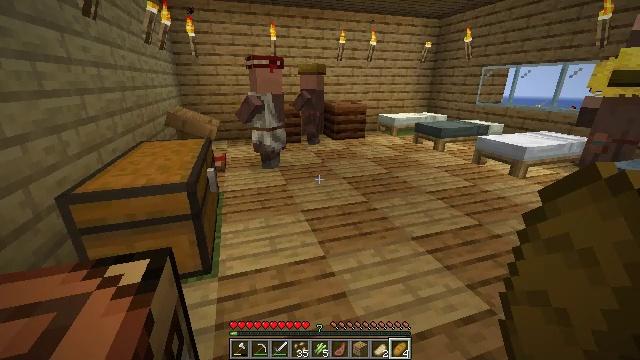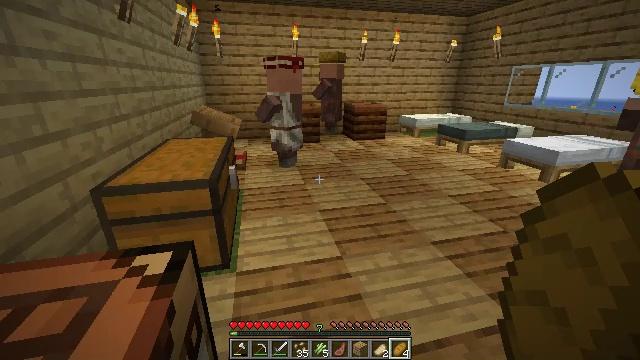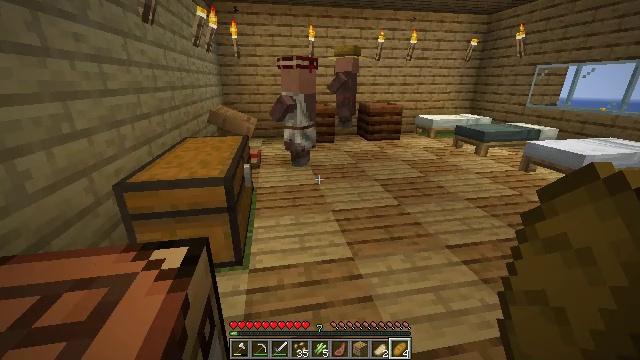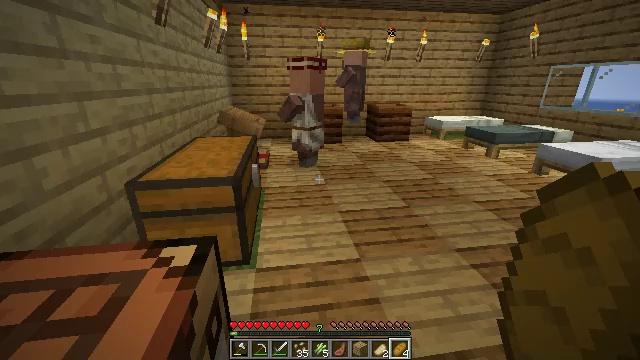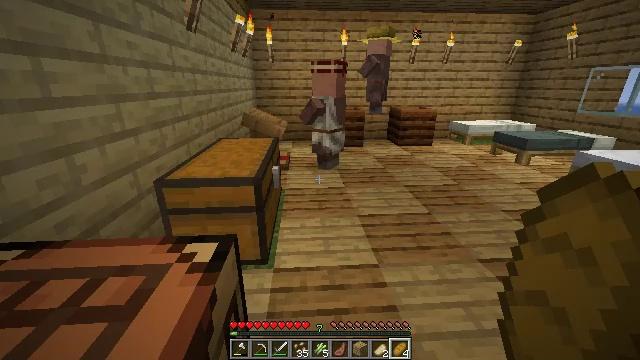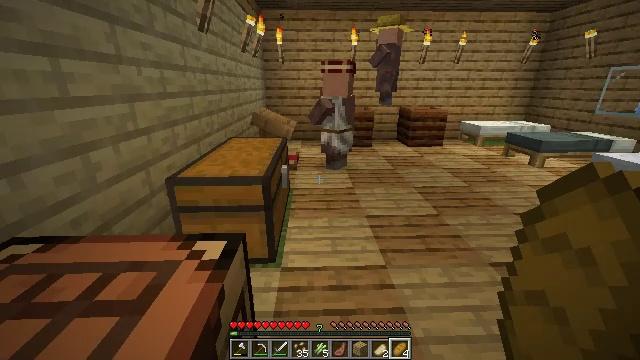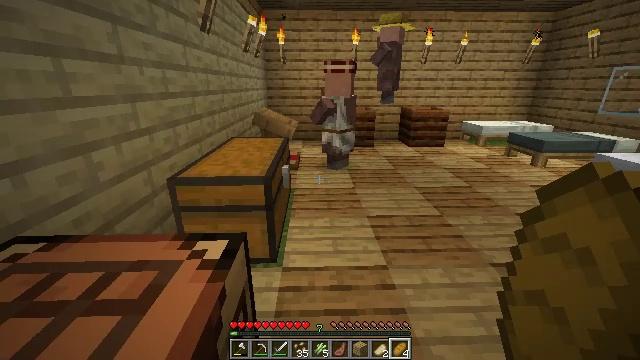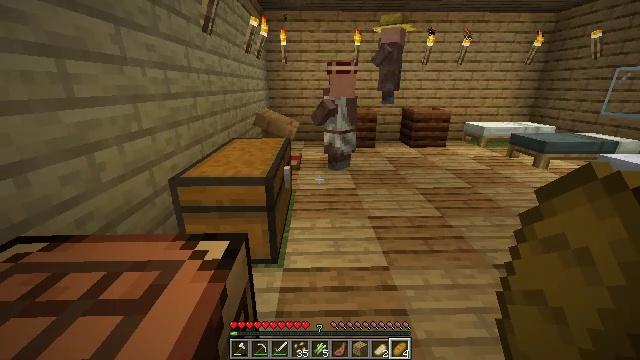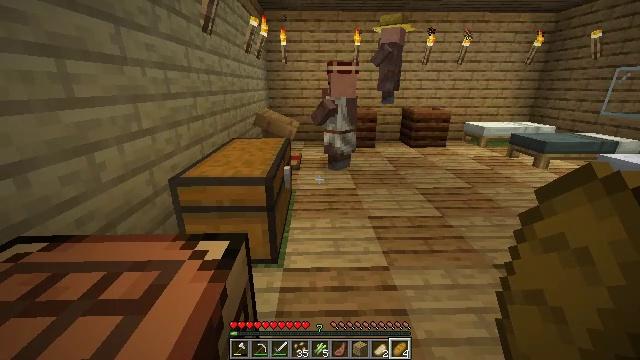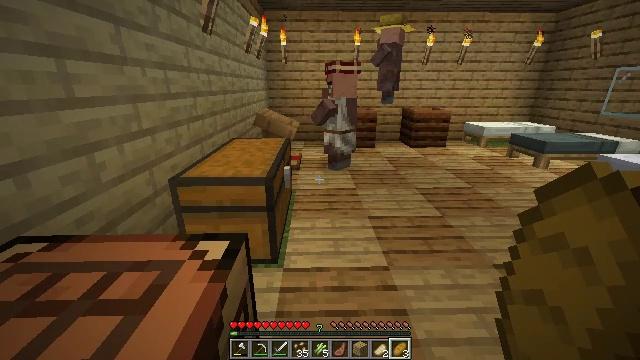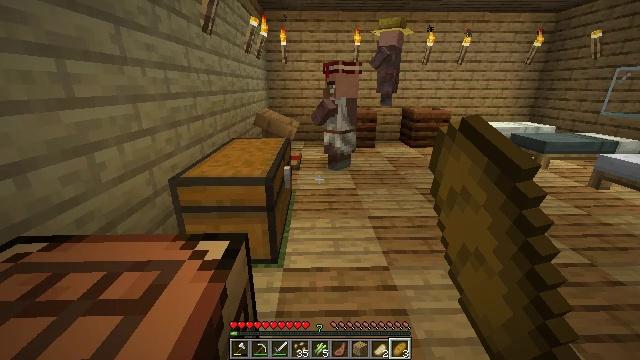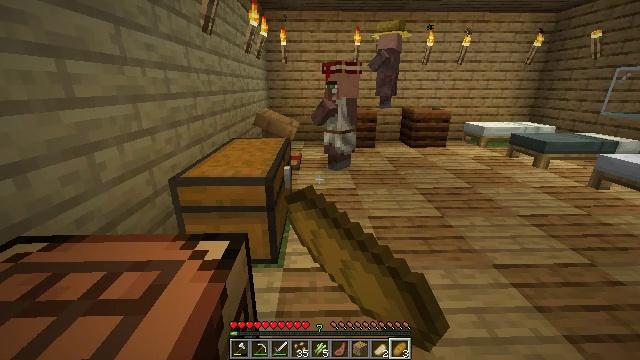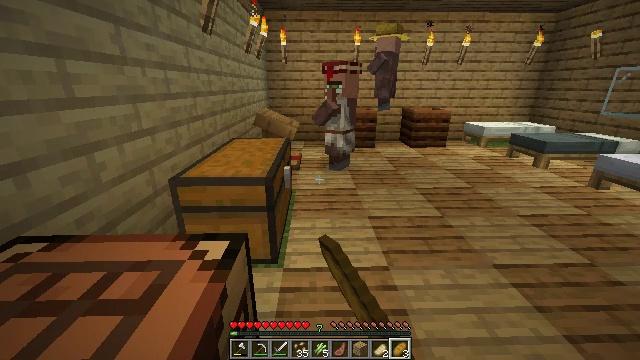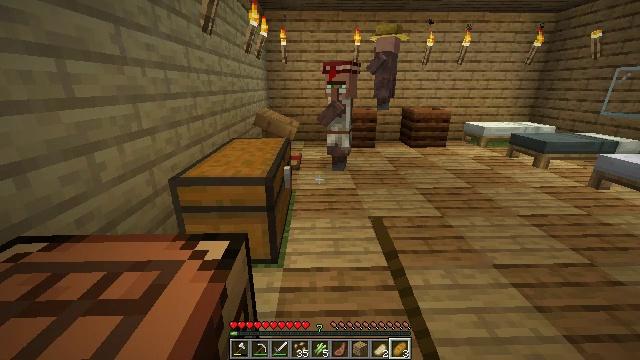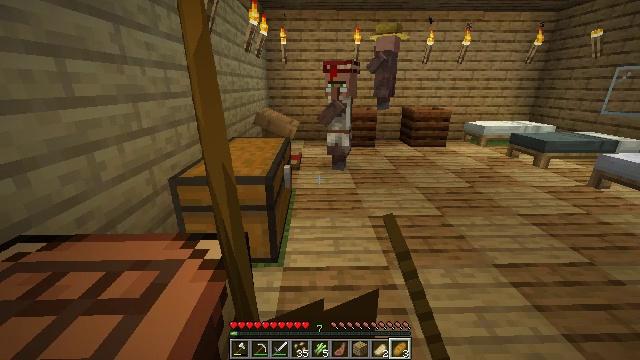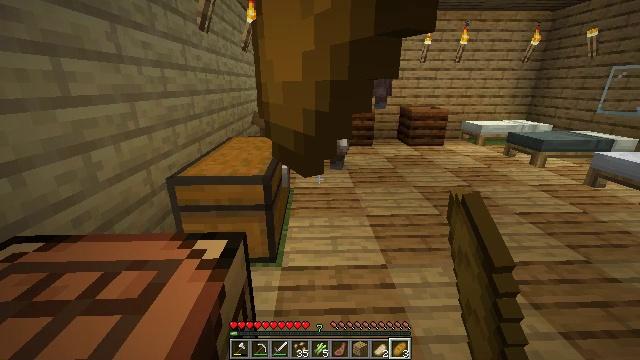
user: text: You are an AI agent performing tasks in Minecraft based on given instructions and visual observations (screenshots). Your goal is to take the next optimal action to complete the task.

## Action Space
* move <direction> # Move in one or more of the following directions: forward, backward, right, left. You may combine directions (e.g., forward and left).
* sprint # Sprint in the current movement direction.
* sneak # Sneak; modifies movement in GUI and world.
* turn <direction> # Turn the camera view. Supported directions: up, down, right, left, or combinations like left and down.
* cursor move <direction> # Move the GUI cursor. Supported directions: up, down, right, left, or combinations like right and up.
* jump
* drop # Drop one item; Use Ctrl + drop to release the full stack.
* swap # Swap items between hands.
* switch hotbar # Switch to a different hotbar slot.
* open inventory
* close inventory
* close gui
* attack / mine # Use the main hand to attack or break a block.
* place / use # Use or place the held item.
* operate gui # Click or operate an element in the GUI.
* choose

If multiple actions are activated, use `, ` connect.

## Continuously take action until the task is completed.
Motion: motion action
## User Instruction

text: Remove a bread from the inventory.
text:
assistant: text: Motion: turn left
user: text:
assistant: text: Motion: turn left
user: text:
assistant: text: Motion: turn left
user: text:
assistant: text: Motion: turn left
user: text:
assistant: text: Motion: turn left
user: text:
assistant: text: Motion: no_op
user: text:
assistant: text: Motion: no_op
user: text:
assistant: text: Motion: no_op
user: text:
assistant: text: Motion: drop
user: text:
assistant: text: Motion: drop
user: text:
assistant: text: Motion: drop
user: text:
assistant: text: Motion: drop
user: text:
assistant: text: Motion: no_op
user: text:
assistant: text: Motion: no_op
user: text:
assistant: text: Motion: no_op
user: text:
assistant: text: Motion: no_op
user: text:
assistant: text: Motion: no_op
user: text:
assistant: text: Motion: no_op
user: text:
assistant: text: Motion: turn right and down
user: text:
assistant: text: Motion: no_op
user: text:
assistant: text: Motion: no_op
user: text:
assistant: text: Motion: no_op
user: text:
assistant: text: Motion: no_op
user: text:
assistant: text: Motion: no_op
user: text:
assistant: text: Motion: no_op
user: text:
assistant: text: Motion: no_op
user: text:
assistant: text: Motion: no_op
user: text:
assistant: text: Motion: no_op
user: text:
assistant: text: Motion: no_op
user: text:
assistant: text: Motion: no_op